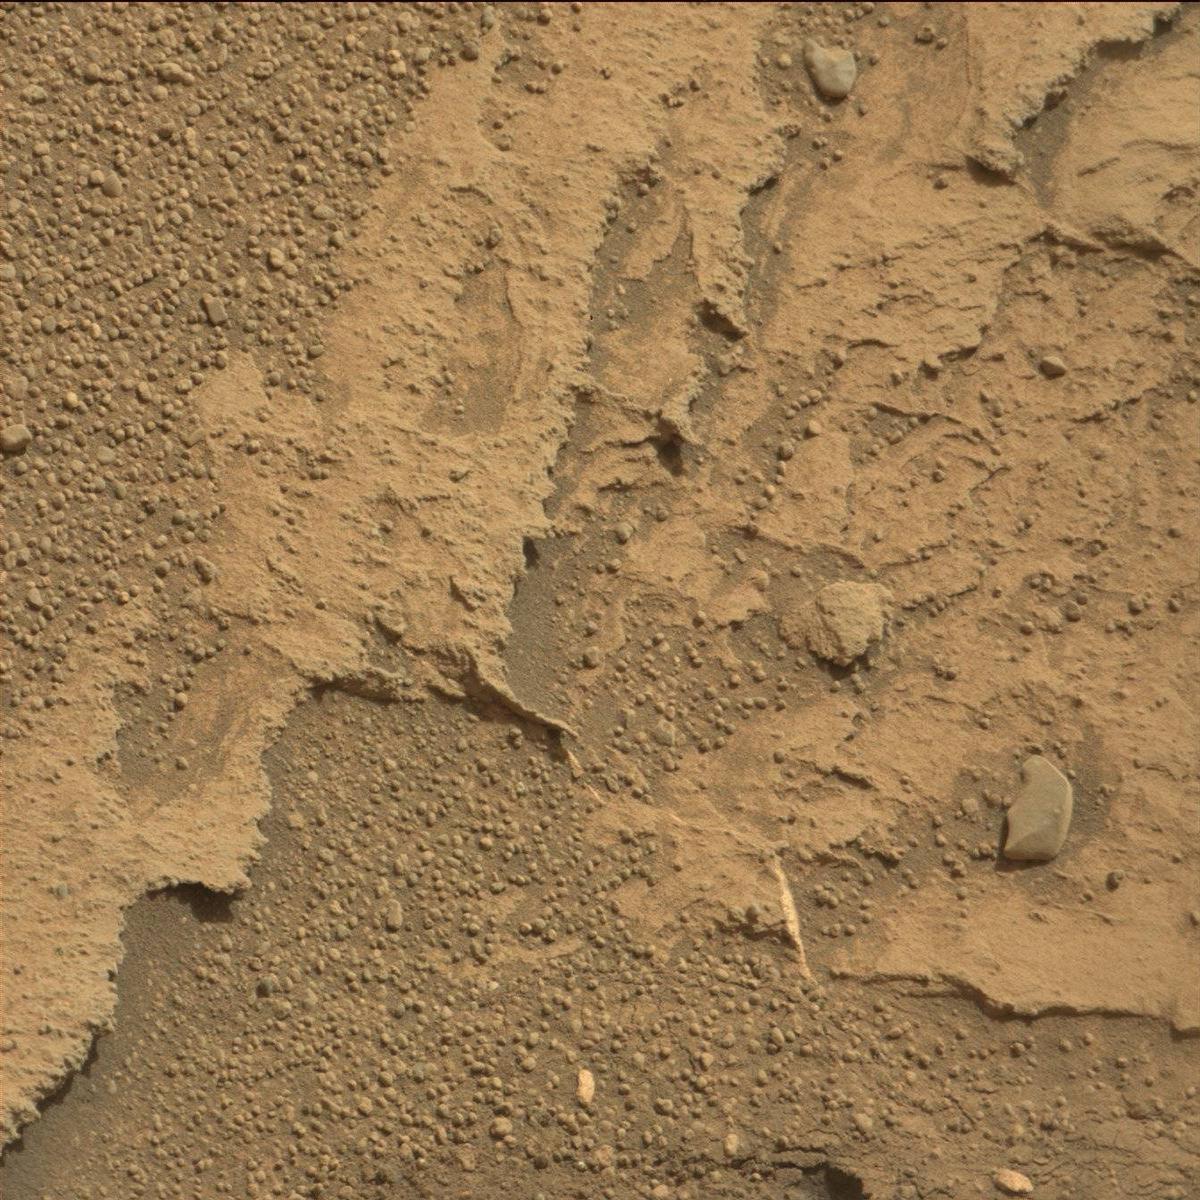
Terrain classes present: Bedrock, Rock, Sand / Soil